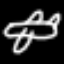
Label: airplane